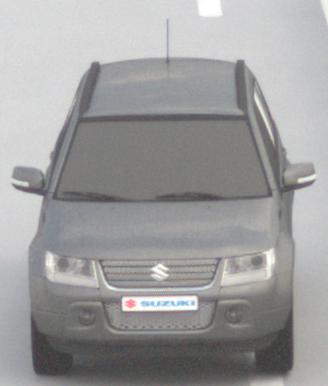
Make: Suzuki
Model: Grand Vitara
Detailed model: Gen. 1 JT
Model produced from: 2009
Model produced until: 2012
Doors: 5
Color: gray
Road condition: dry road
Daytime: midday
Contrast: low contrast